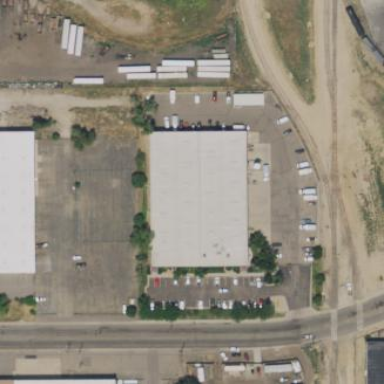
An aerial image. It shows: Industrial building.